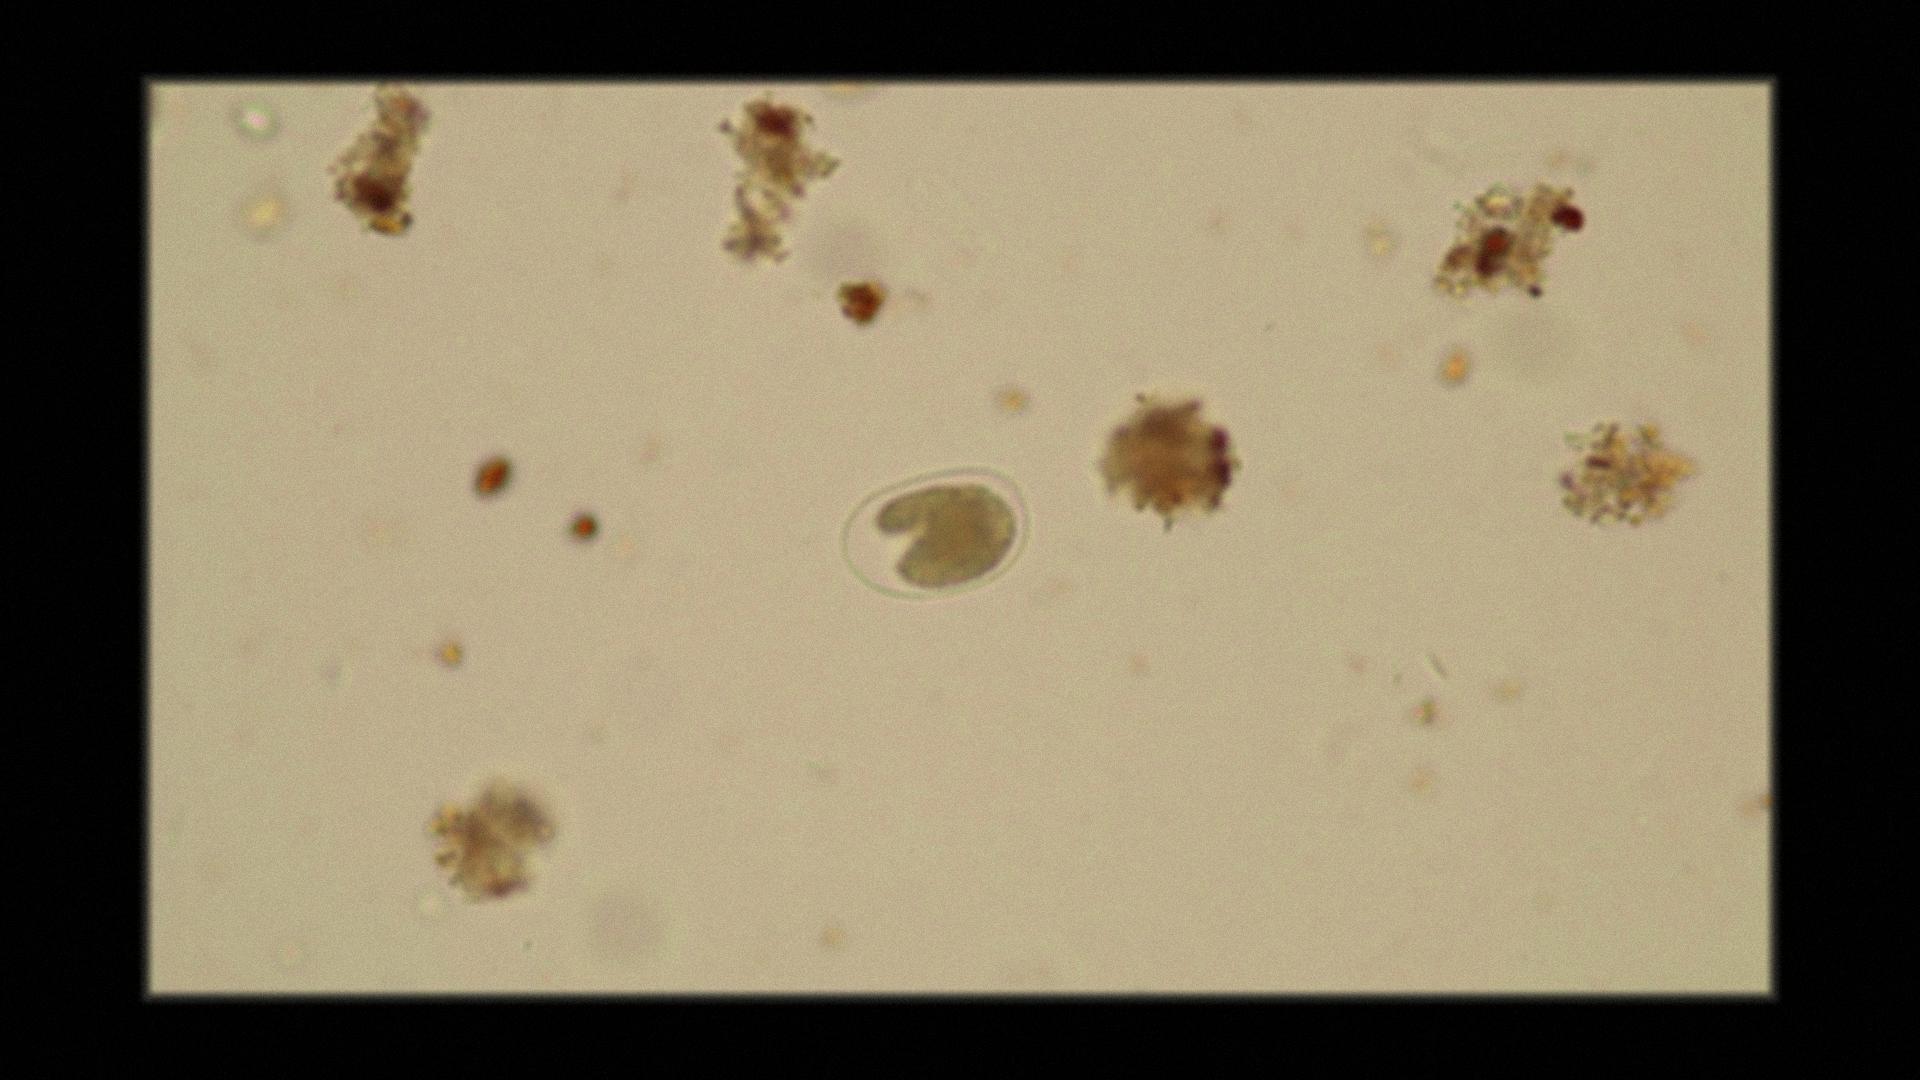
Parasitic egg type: Hookworm egg